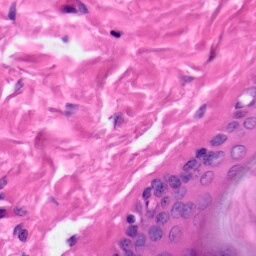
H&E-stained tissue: Skin